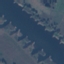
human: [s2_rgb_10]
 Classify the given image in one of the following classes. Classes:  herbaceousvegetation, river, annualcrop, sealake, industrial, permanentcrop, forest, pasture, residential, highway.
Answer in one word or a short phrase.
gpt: River